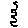
Label: zigzag